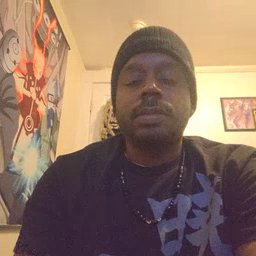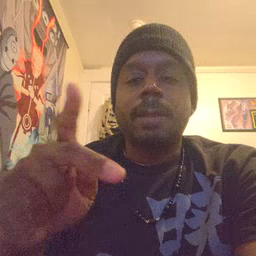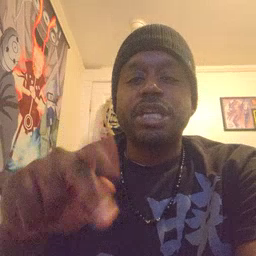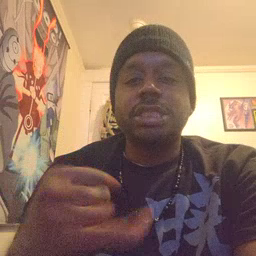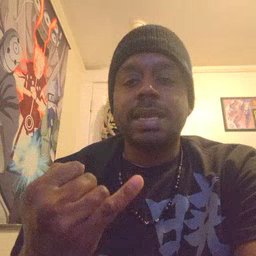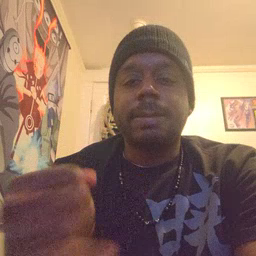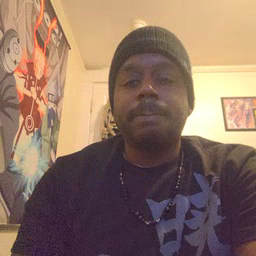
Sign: pajamas